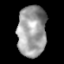
Tissue: lung
Cell type: Others
Senescence score: 0.2298
Nuclear area (px): 1440
Mean DAPI intensity: 157.656